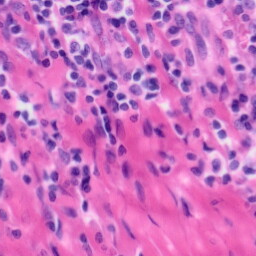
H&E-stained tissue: Tonsil